Question: Let's assume the following scenario:
I have two classes:
'''
public class Customer
{
public string Id { get; set; }
public string FirstName { get; set; }
public string LastName { get; set; }
}
public class Employee
{
public string Id { get; set; }
public string FirstName { get; set; }
public string LastName { get; set; }
public int Age { get; set; }
}
'''
and then I can have:
'''
List<Customer> customers = new List<Customer>();
List<Employee> employees = new List<Employee>();
'''
Now I can have like this:
'''
public static List<Employee> GetMajorEmployees(this List<Employee> employees)
{
return employees.Where(t=>t.Age >= 18).ToList();
}
'''
But what about instead of running the query in the code, have the user define it in the UI and run it in the server side like this:
'''
public static List<T> RunCustomQuery<T>(this List<T> items, dynamic query)
{
return items.ExecuteQuery(query); // to be implemented
}
'''
Where 'query' is the actual expression built in the UI by the user and saved in the database.
How can I build a dynamic expression on the lists, and save it to database as text or json or xml?
On the UI the user can select/build the query. For list of customers the query can be something like:
'''
customers.Where(t=>t.FirstName == "Jhon");
'''
Also I want to be able to pull the properties automatically from the dynamic object, as you can see the two classes have same properties but also some different ones.
Can somebody point me to the right direction?
What I need is something like TFS has:

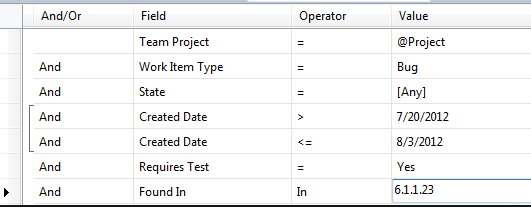
Answer: You can use <URL> for that. It allows you to put together an expression tree and compile it and then you can use if as a 'Func' or 'Action' anywhere where you use lambdas.
Or if you do not compile it you can interpret it or inspect in any other way.
There are some open source projects that allow you to serialise and deserialise Expressions however I have not used any so cannot make recommendations.